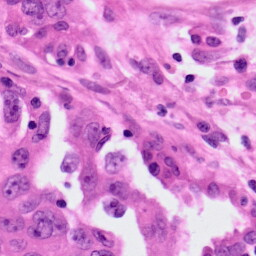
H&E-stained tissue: Lung